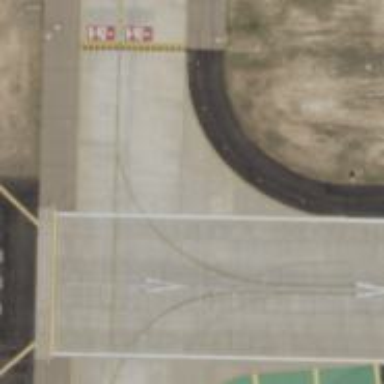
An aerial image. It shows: View of taxiway at the airport.